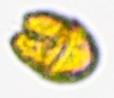
Label: Akashiwo